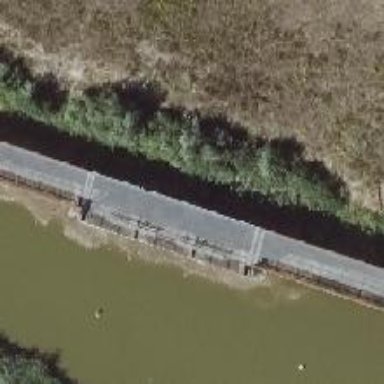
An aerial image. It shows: Footway bridge with metal surface.